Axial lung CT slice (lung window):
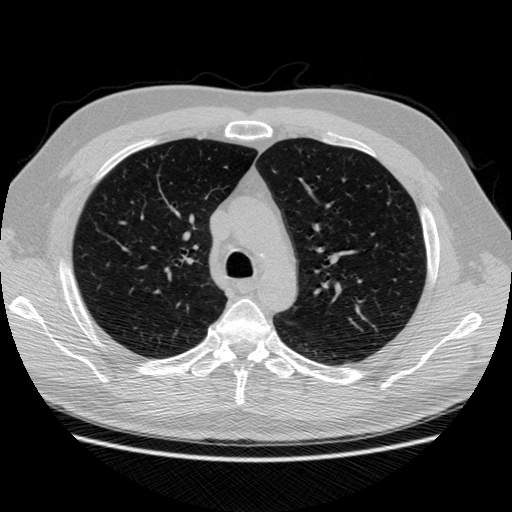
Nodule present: no